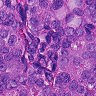
Metastatic tissue present: yes